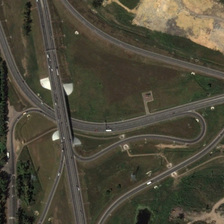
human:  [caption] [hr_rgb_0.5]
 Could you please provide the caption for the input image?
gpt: some green trees are near a viaduct with some cars running .

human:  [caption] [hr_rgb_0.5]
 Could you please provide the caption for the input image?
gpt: some green trees are near a viaduct with some cars running .

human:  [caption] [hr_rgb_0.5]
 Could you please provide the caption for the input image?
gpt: some green trees are near a viaduct with some cars running .

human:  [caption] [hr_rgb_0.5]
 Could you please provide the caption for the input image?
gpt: some green trees are near a viaduct with some cars running .

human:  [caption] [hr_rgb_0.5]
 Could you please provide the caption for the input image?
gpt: some green trees are near a viaduct with some cars running .